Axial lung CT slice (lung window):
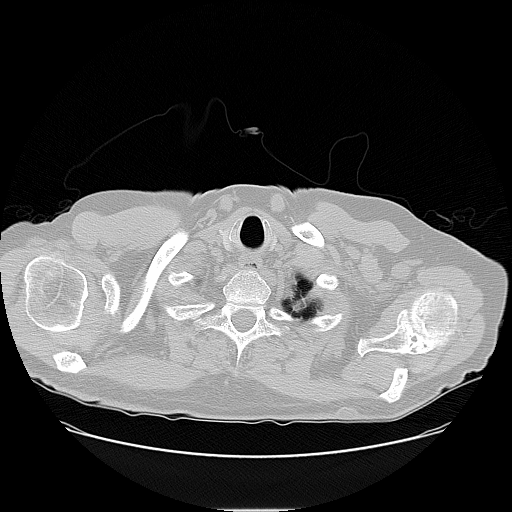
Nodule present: no